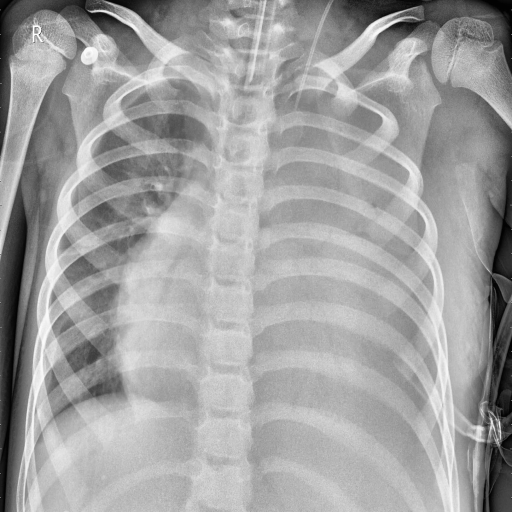
Finding: PNEUMONIA